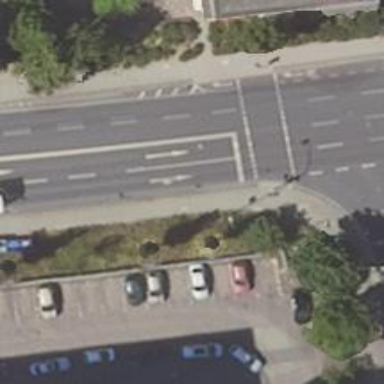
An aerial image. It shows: Road with traffic signals.